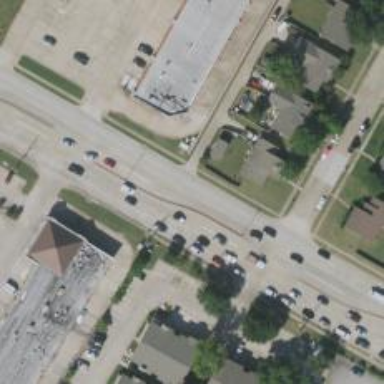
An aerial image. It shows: Secondary road with separate sidewalks.